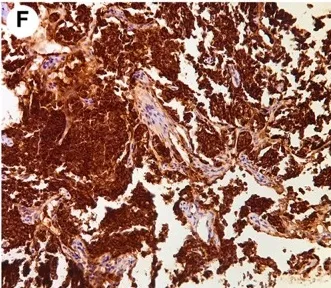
(D-H) The pathological findings of the bone biopsy of the metastatic vertebrae. Hematoxylin and eosin (HandE) staining showed an invasive tumor cell growth pattern, with abundant eosinophilic cytoplasm and finely granular nuclear chromatin. , chromogranin A.
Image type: pathology (h&e)